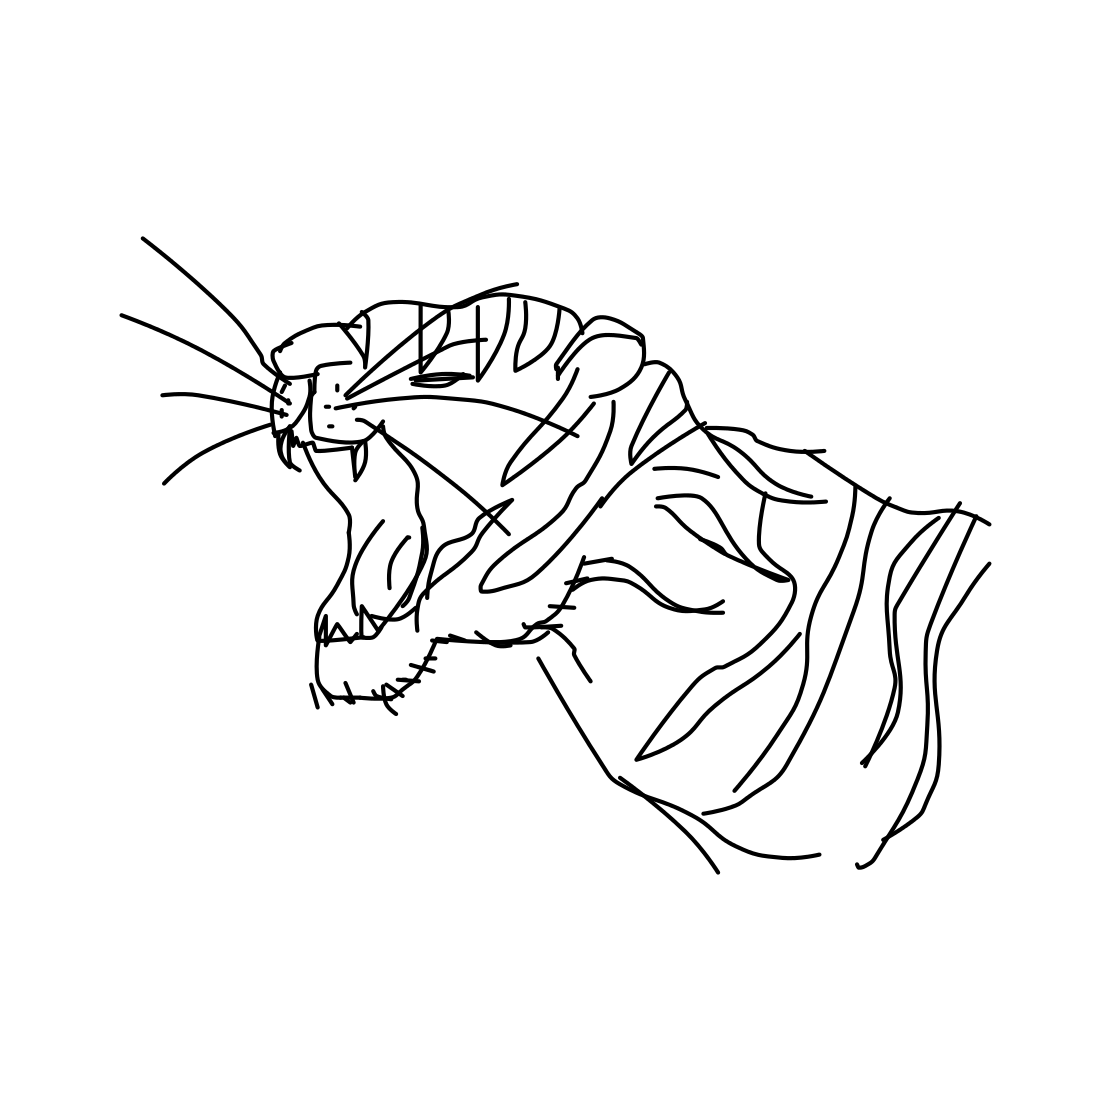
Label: tiger